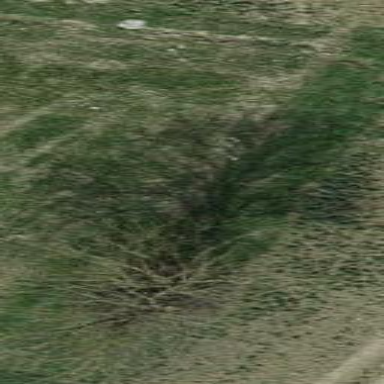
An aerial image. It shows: Forest with deciduous trees.